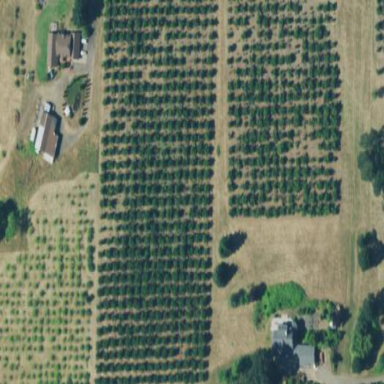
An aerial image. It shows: Orchard.